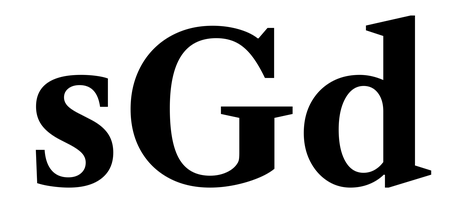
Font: LibreCaslonText_Bold